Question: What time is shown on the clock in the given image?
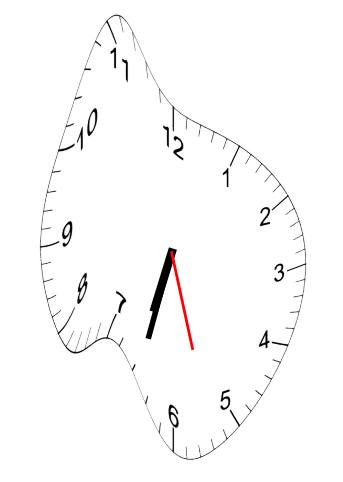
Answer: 06:32:27